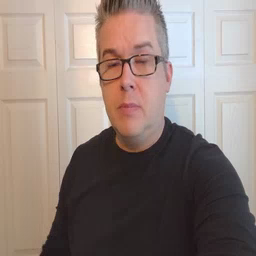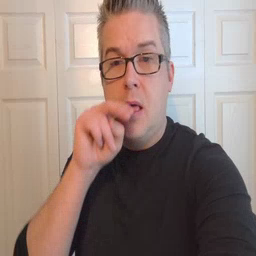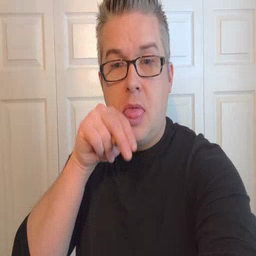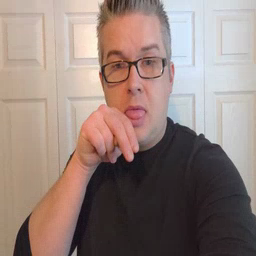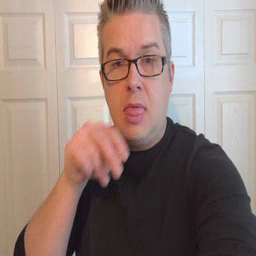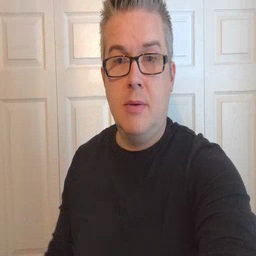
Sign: tongue